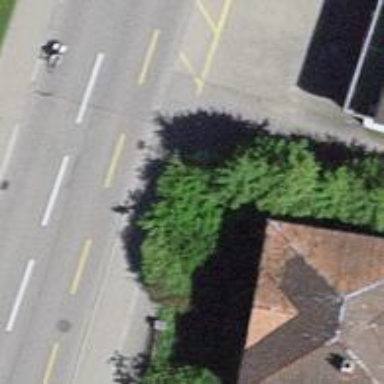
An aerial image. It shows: Sidewalk.